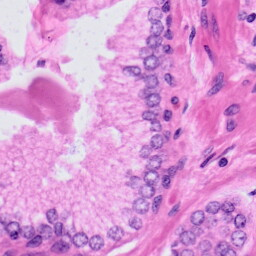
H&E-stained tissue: Prostate